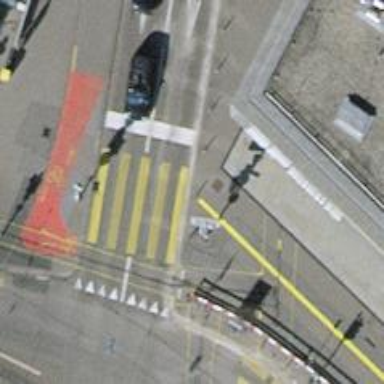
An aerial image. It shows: Kerb barrier.